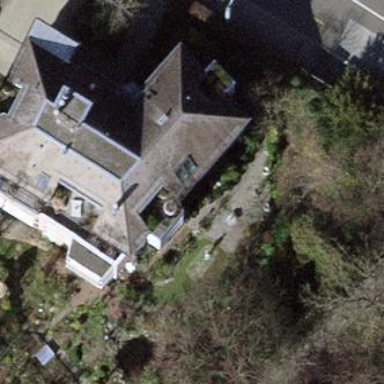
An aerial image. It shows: Building with gabled roof.